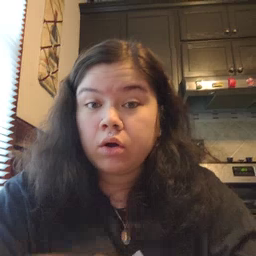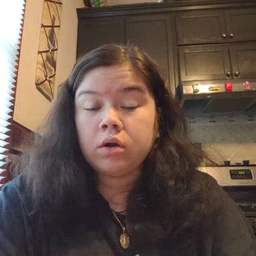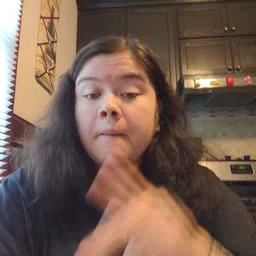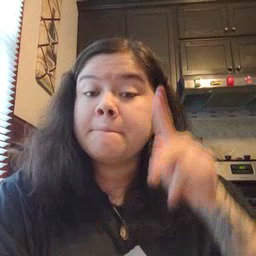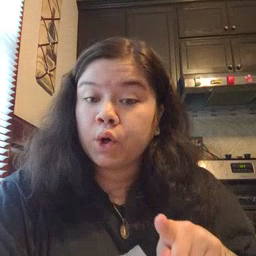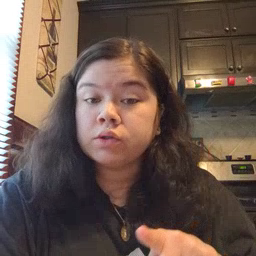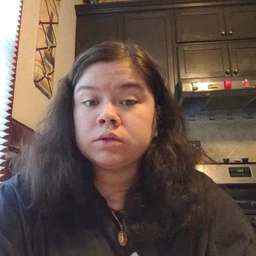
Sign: person